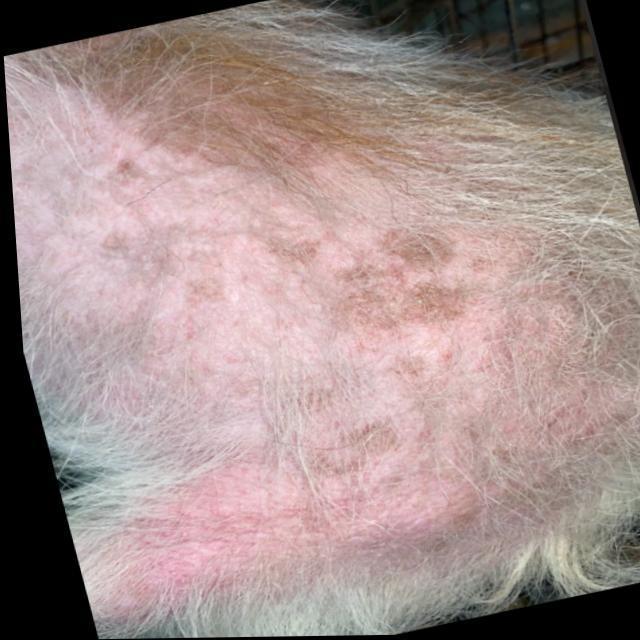
Canine demodicosis (Demodex mange) — caused by Demodex canis mites. Presents with alopecia, follicular papules, pustules, and comedones. Often localized on face and forelimbs.